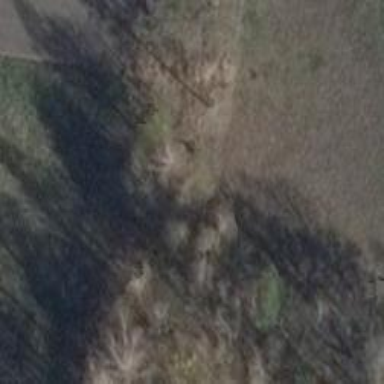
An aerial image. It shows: Row of trees in natural setting.